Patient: sex M, age 53
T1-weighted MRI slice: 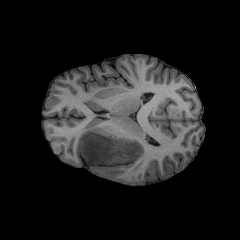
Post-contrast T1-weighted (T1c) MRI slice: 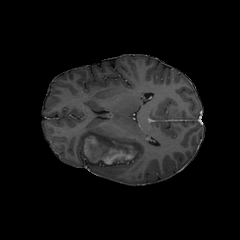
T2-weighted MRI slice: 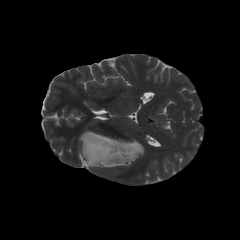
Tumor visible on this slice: yes
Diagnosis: Astrocytoma, IDH-mutant
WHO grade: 4